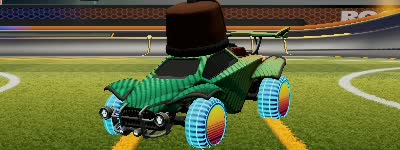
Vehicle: octane